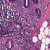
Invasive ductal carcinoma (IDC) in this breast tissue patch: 0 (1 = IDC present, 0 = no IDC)